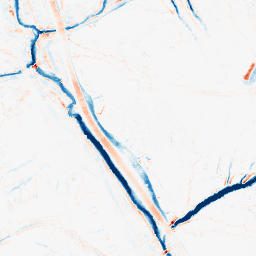
Category: morphological
Decomposition family: tophat_combined
Decomposition parameters: size: 5
Upsampling method: quartic
Upsampling parameters: scale: 4
Upsampling scale: 4